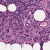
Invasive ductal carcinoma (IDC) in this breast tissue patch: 1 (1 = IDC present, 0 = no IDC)